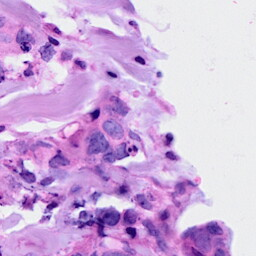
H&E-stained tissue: Breast